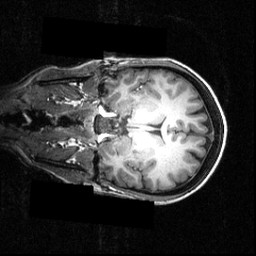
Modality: T1w
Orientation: coronal
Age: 21
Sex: female
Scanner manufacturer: siemens
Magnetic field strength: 3.951 T
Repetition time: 1.5 s
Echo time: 0.00335 s